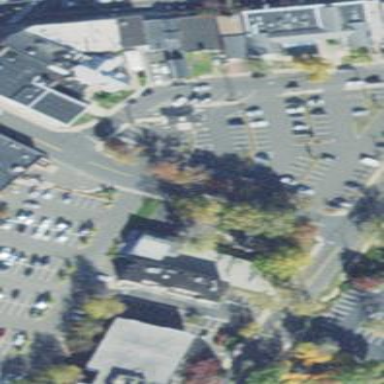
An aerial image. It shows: Paved parking area.